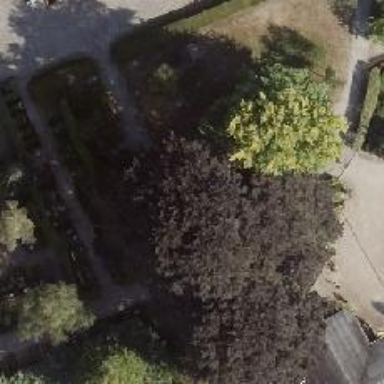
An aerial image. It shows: Deciduous tree of the genus Fagus.